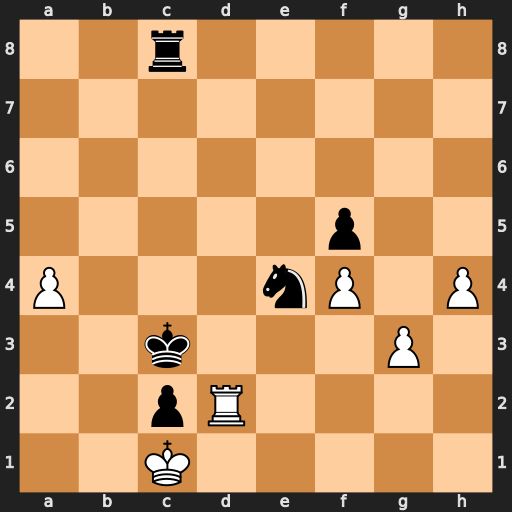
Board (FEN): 2r5/8/8/5p2/P3nP1P/2k3P1/2pR4/2K5
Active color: w
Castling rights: -
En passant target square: -
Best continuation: Rxc2+ Kb4 Rxc8